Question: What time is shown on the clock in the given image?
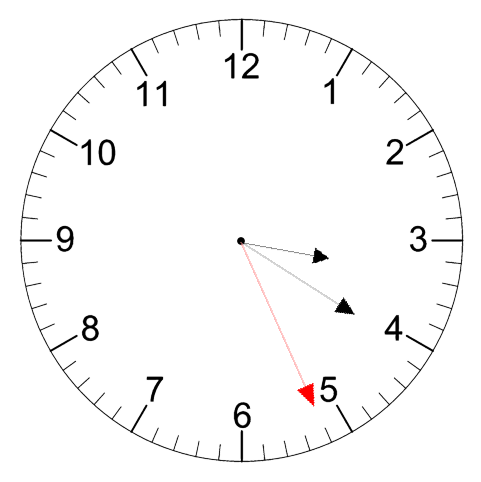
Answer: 03:20:26